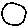
Label: circle